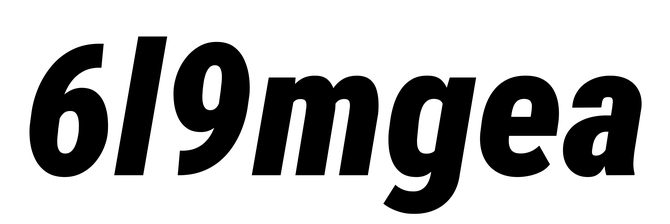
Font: Roboto-Italic_Condensed_Black_Italic